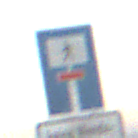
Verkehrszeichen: SackgasseFussgaengerDurchlaessig
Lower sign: HinweisGeaenderteVorfahrtVerkehrsfuehrungVerkehrsregelung3
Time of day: SunriseSunset
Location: Outdoor (Nature)
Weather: Clear
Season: NotSpecified
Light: Natural